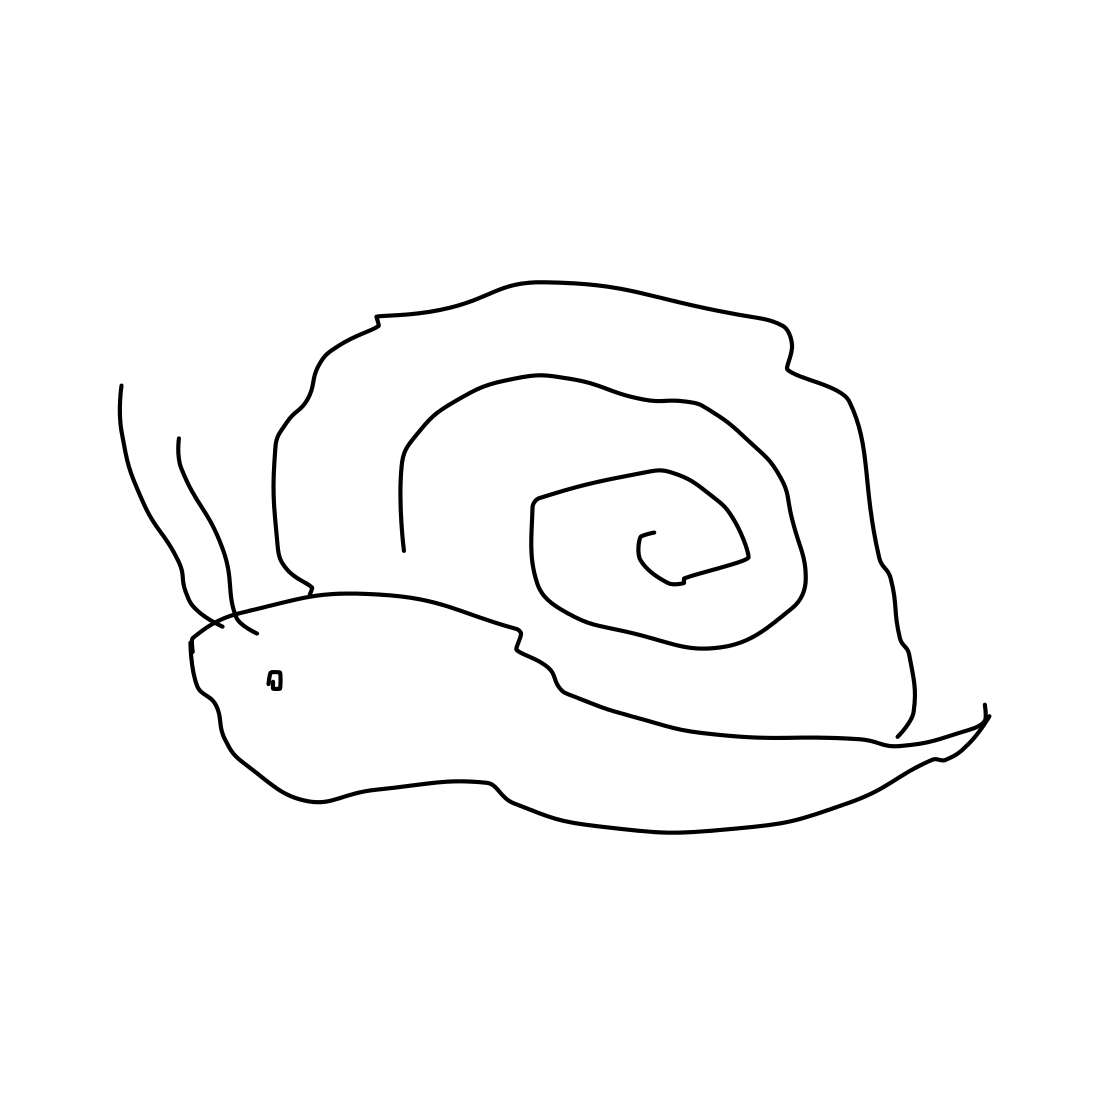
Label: snail